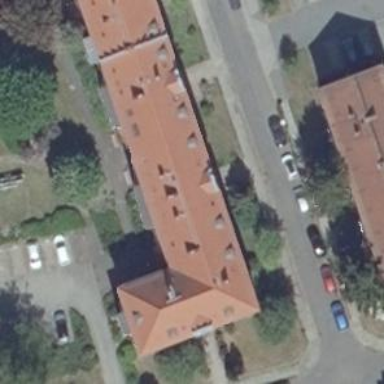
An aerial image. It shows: Apartment building with gabled roof covered in roof tiles oriented along its length.